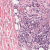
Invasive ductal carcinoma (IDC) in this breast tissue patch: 1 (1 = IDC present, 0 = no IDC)